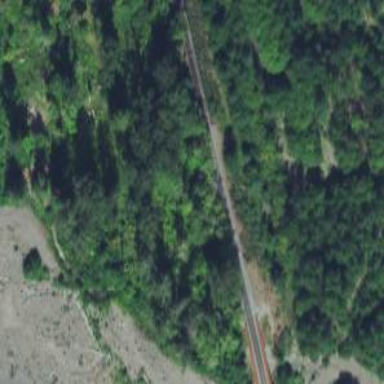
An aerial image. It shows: Preserved railway on embankment.